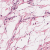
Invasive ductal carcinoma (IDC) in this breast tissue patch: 0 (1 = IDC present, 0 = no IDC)